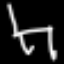
Label: chair